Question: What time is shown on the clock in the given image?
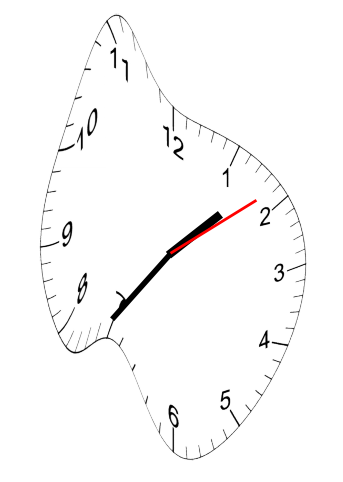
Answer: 01:36:09